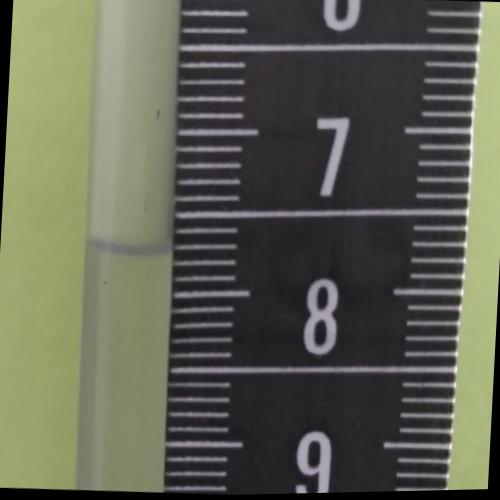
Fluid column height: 7.7 cm